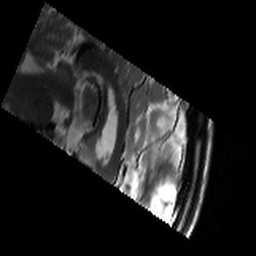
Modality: T2w
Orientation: sagittal
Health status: healthy
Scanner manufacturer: siemens
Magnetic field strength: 3 T
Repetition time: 8.02 s
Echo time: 0.08 s